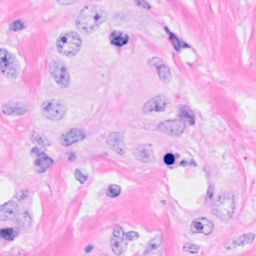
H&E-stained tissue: Breast